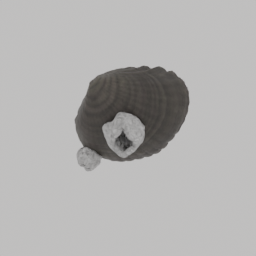
Label: animals